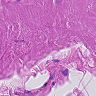
Metastatic tissue present: no